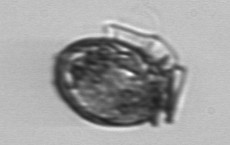
Label: Dinophysis_acuminata